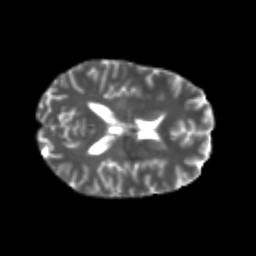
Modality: T2w
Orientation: axial
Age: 24
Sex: female
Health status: healthy
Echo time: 0.074 s